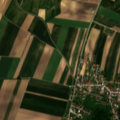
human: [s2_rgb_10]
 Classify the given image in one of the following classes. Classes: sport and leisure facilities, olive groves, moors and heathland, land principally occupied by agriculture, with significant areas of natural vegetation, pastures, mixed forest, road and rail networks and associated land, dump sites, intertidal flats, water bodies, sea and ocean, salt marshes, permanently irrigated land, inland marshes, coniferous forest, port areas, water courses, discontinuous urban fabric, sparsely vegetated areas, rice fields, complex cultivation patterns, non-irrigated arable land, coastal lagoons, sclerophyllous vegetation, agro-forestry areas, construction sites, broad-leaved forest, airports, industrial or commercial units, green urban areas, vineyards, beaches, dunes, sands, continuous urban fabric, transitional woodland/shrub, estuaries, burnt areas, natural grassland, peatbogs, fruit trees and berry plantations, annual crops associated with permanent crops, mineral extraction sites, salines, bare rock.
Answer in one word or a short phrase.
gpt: discontinuous urban fabric, non-irrigated arable land, complex cultivation patterns